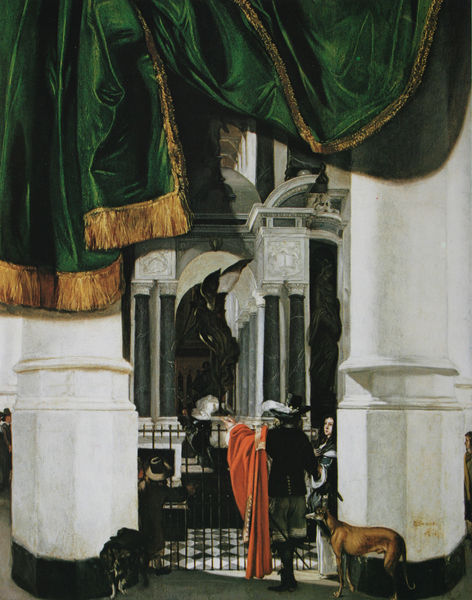
Titel: Die Nieuwe Kerk in Delft mit dem Grab von Prinz Wilhelm von Oranien
Künstler: Emanuel de Witte
Standort: Los Angeles
Institution: Mr. and Mrs. Edward William Carter
Schlagwörter: feder, gemälde, mann, schatten, umhang, weiß, grün, menschen, frau, hell, hut, licht, marmor, schwarz, säule, säulen, gebäude, hund, hunde, rot, tuch, zaun, architektur, samt, stehen, innenraum, vorhang, gitter, kirche, boden, fransen, gold, mantel, kind, paar, theater, man, hof, tor, eingang, fliesen, säbel, soldat, degen, altar, kirchenschiff, orgel, chor, lehre, menschne, husar, musketier, whippet, grüner samt